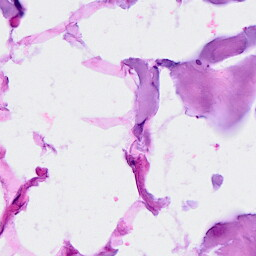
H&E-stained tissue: Breast